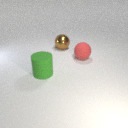
large green rubber cylinder to the left of large red rubber sphere